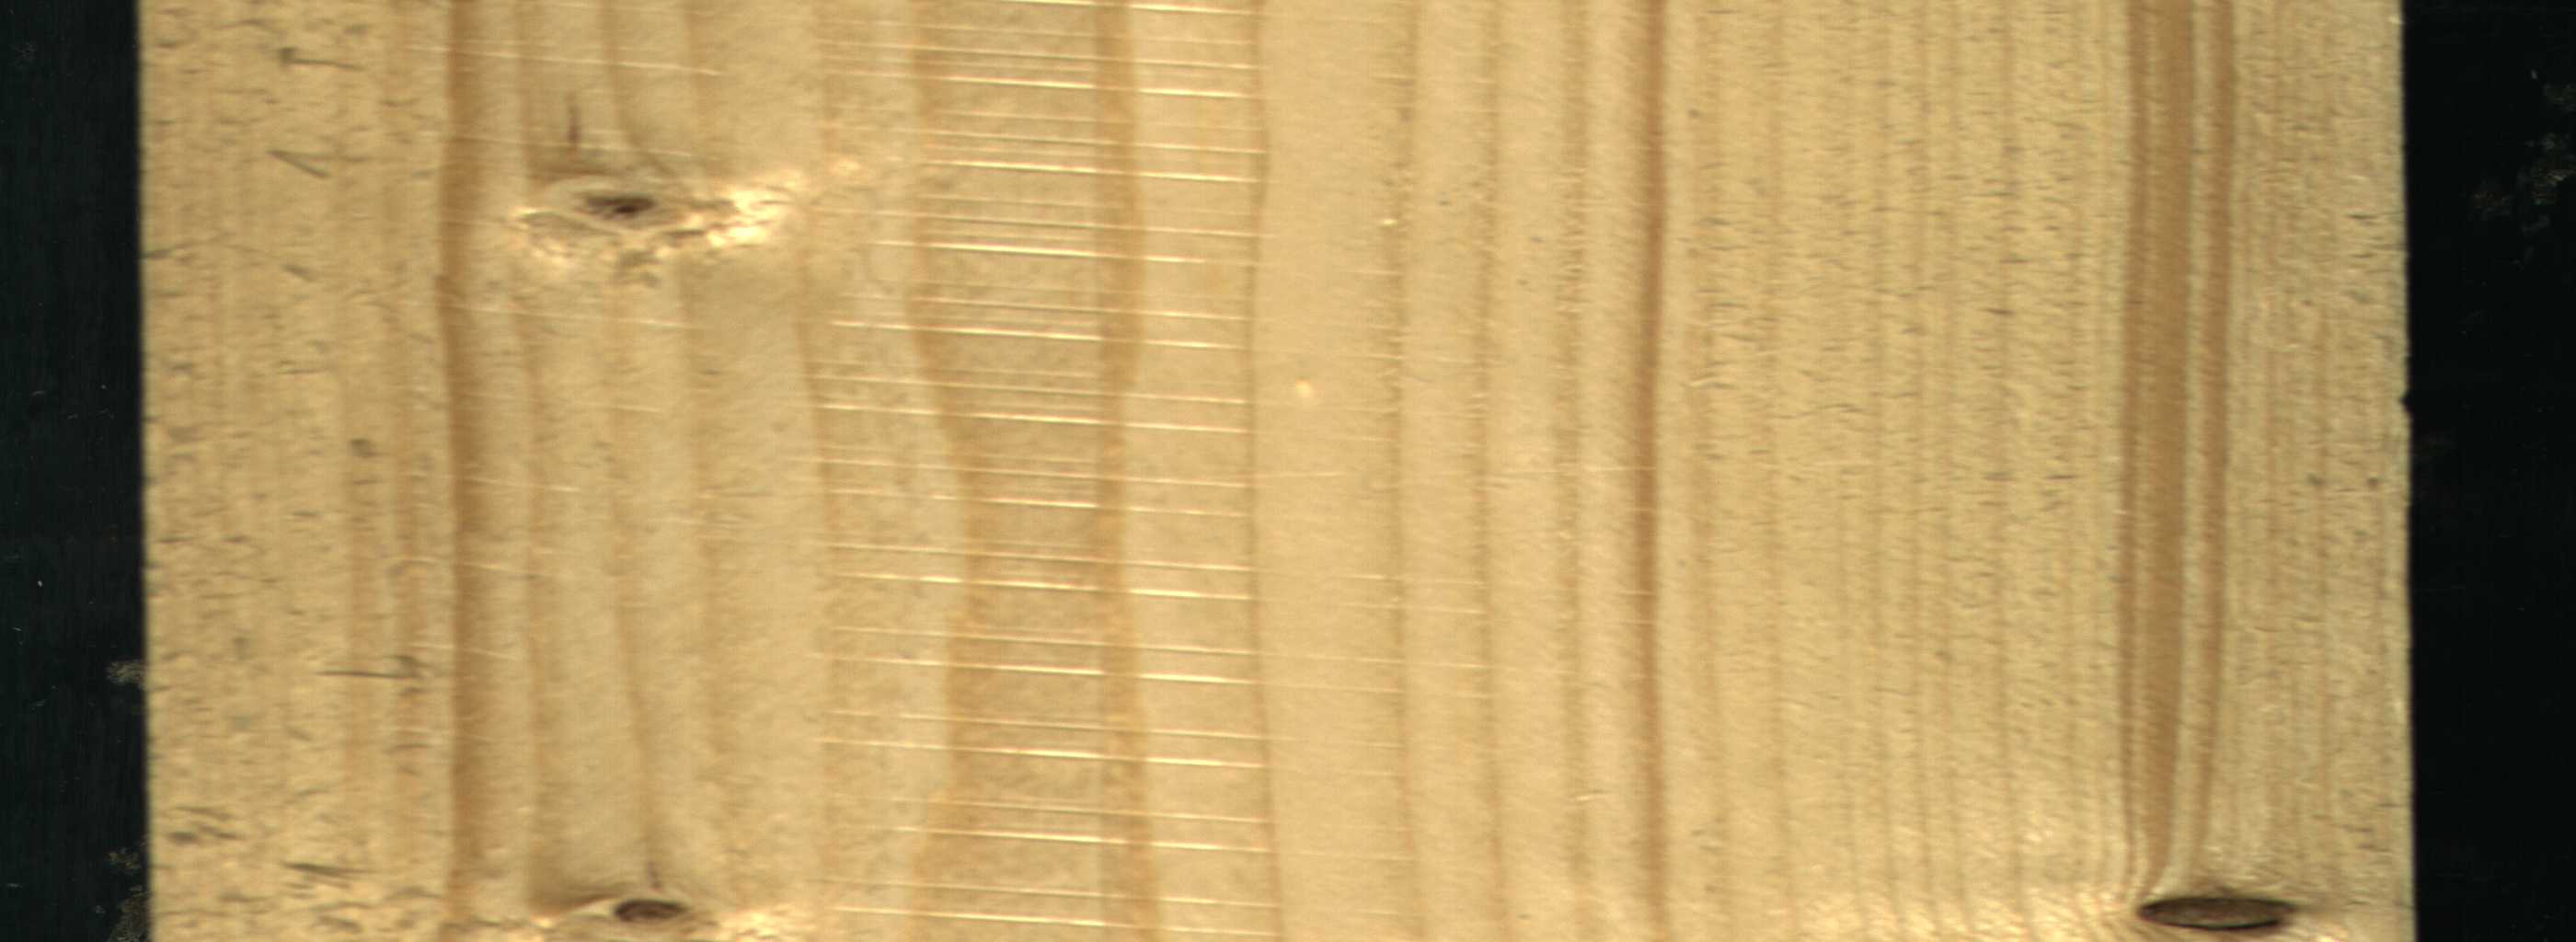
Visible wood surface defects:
Quartzity
Dead_Knot
Live_Knot
Live_Knot